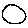
Label: circle